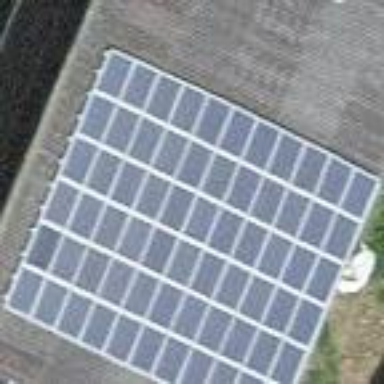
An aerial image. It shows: Small solar photovoltaic panel generator installed on roof.